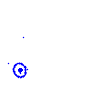
Particle: electron